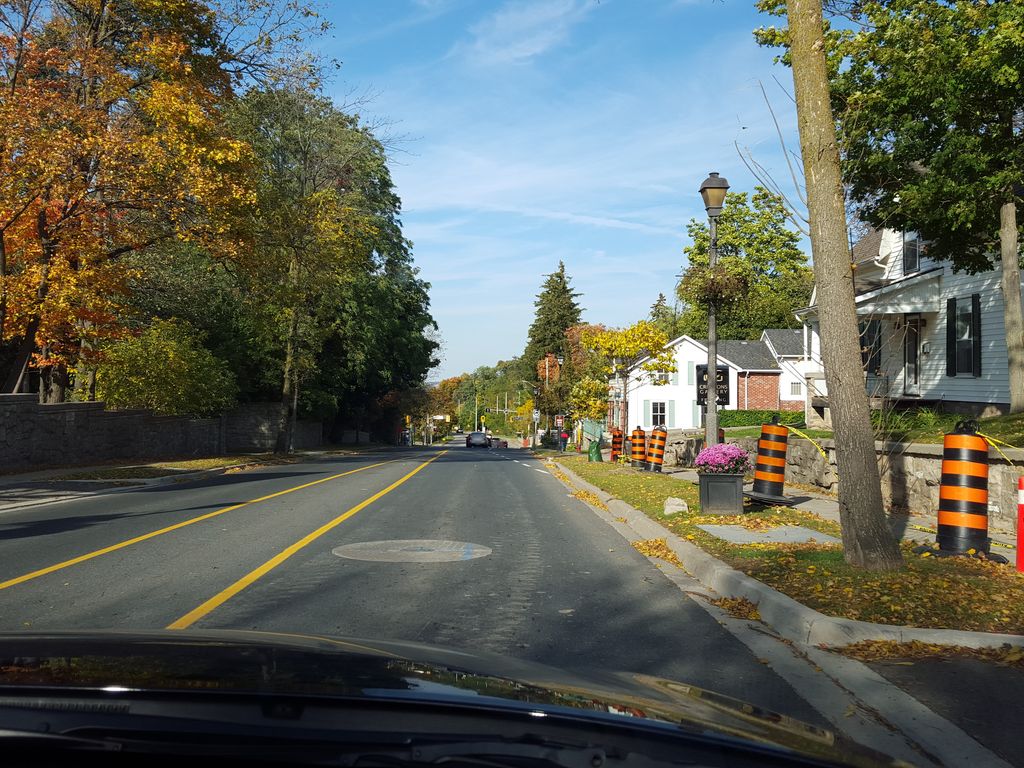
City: hamilton